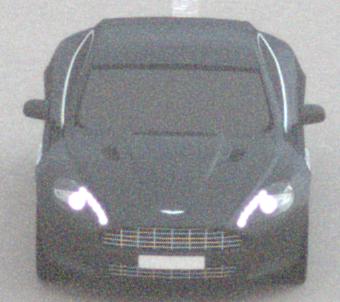
Make: Aston Martin
Model: Rapide
Detailed model: Rapide
Model produced from: 2010/03
Model produced until: 2013/07
Doors: 5
Color: gray
Road condition: dry road
Daytime: night
Contrast: low contrast